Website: lowes
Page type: cart
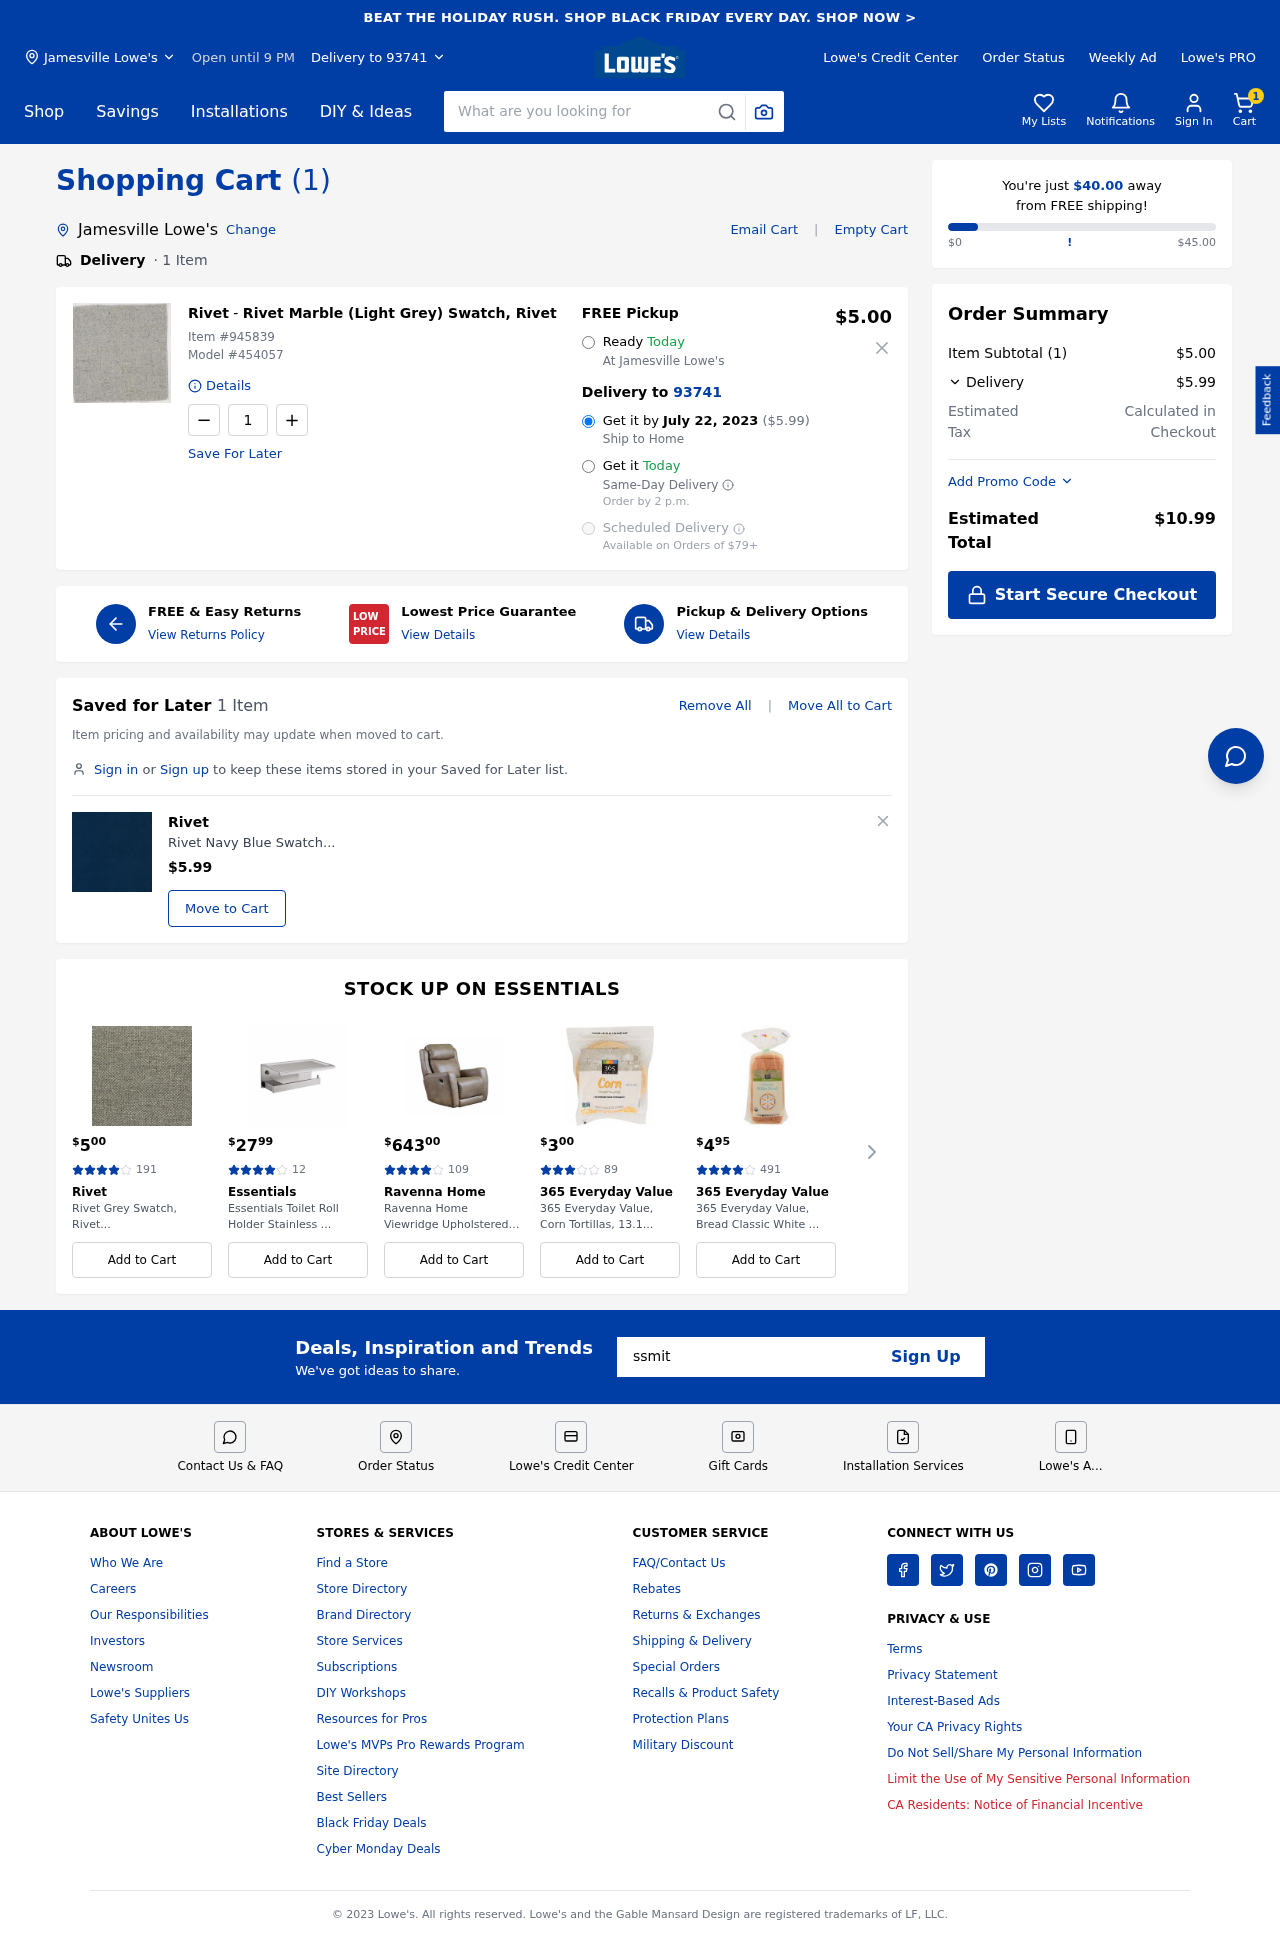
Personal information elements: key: PII_CITY
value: Jamesville Lowe's
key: PII_EMAIL
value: ssmith@gmail.com
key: PII_POSTCODE
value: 93741
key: PII_CITY2
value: Jamesville Lowe's
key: PII_CITY3
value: Jamesville
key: PII_POSTCODE2
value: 93741
Product elements: key: PRODUCT1_BRAND
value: Rivet
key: PRODUCT1_NAME
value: Rivet Marble (Light Grey) Swatch, Rivet
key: PRODUCT1_PRICE
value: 5
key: PRODUCT1_QUANTITY
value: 1
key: PRODUCT2_BRAND
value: Rivet
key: PRODUCT2_NAME
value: Rivet Navy Blue Swatch
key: PRODUCT2_PRICE
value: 5.99
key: PRODUCT1_ITEM_NUMBER
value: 945839
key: PRODUCT1_MODEL_NUMBER
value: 454057
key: PRODUCT3_PRICE
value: $500
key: PRODUCT3_NUM_RATINGS
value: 191
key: PRODUCT3_BRAND
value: Rivet
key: PRODUCT3_NAME
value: Rivet Grey Swatch, Rivet...
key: PRODUCT4_PRICE
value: $2799
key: PRODUCT4_NUM_RATINGS
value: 12
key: PRODUCT4_BRAND
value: Essentials
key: PRODUCT4_NAME
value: Essentials Toilet Roll Holder Stainless ...
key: PRODUCT5_PRICE
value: $64300
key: PRODUCT5_NUM_RATINGS
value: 109
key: PRODUCT5_BRAND
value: Ravenna Home
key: PRODUCT5_NAME
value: Ravenna Home Viewridge Upholstered Recli...
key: PRODUCT6_PRICE
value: $300
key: PRODUCT6_NUM_RATINGS
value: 89
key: PRODUCT6_BRAND
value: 365 Everyday Value
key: PRODUCT6_NAME
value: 365 Everyday Value, Corn Tortillas, 13.1...
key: PRODUCT7_PRICE
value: $495
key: PRODUCT7_NUM_RATINGS
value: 491
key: PRODUCT7_BRAND
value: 365 Everyday Value
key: PRODUCT7_NAME
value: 365 Everyday Value, Bread Classic White ...
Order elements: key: ORDER_NUM_ITEMS
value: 1
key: ORDER_DELIVERY_DATE
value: July 22, 2023
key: ORDER_SHIPPING_COST2
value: $5.99
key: ORDER_SHIPPING_AWAY
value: $40.00
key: ORDER_SUBTOTAL
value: $5.00
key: ORDER_SHIPPING_COST
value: $5.99
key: ORDER_TOTAL
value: $10.99
Search elements: key: HEADER_SEARCH
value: What are you looking for
Other elements: key: SAVED_NUM_ITEMS
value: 1 Item